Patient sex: M
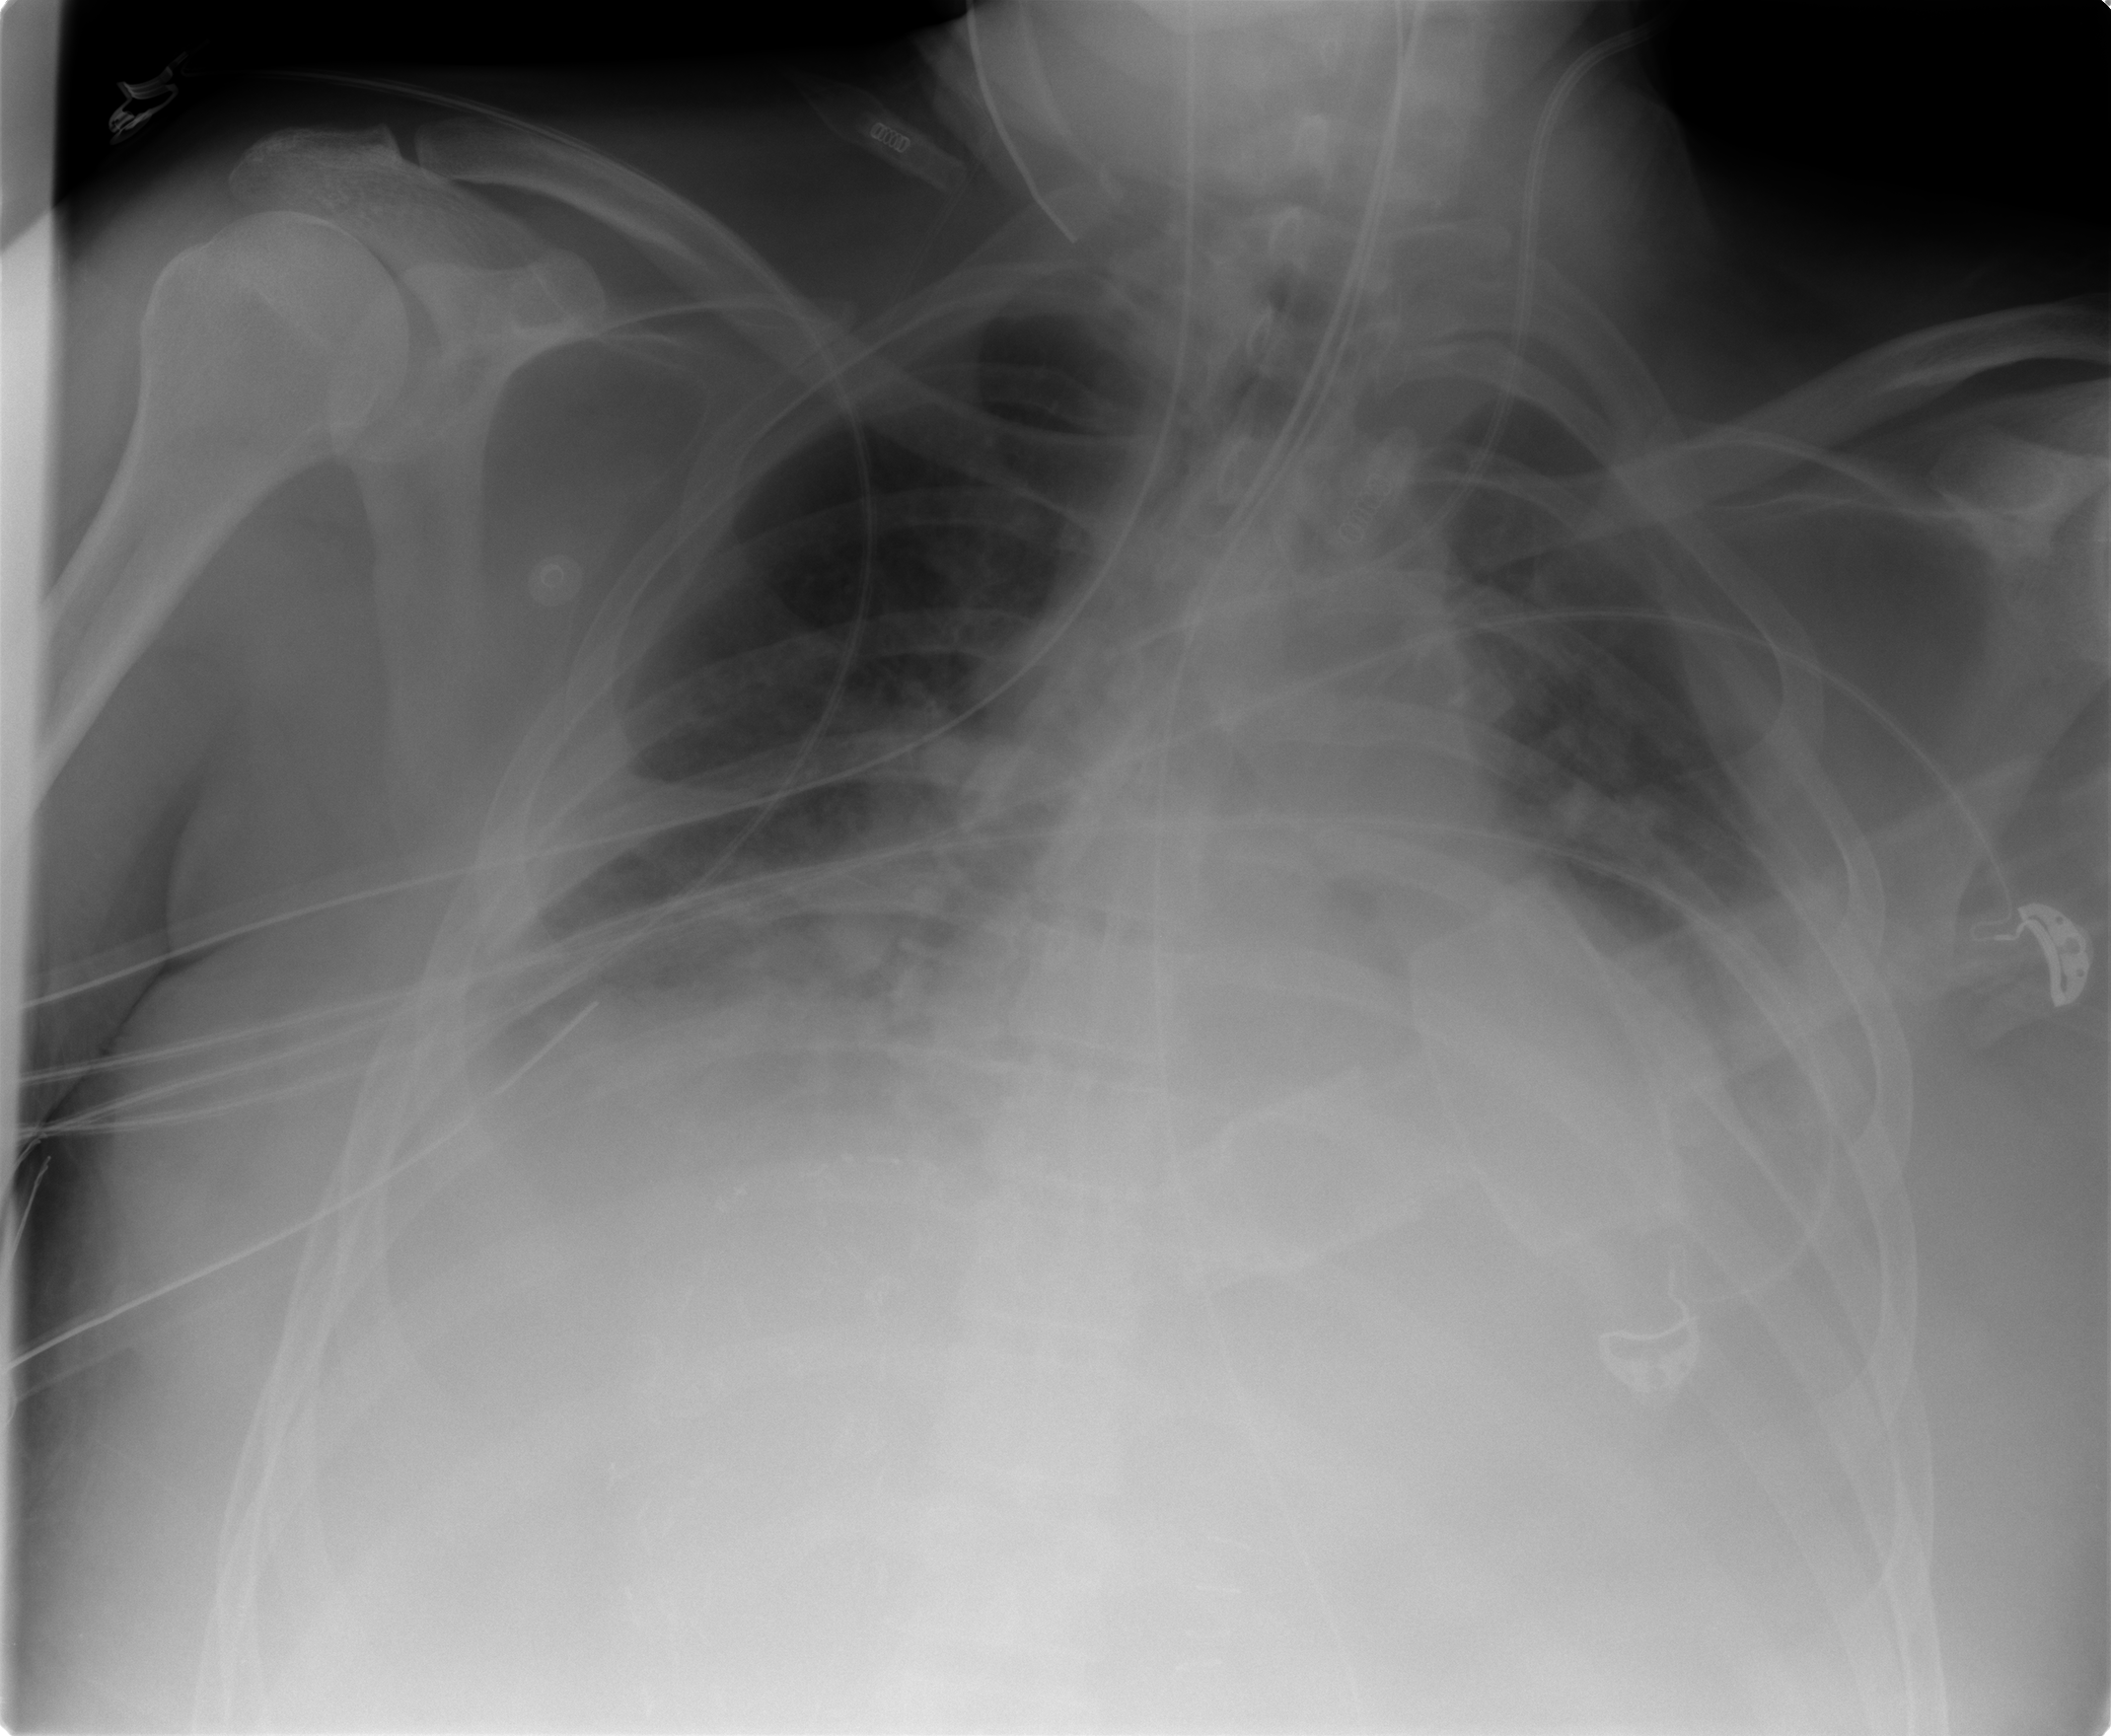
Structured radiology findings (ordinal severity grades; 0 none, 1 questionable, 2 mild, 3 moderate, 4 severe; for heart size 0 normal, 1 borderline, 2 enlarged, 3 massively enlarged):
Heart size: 3
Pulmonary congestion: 2
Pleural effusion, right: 2
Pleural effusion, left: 2
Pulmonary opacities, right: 2
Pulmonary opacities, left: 0
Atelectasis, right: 3
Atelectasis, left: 3